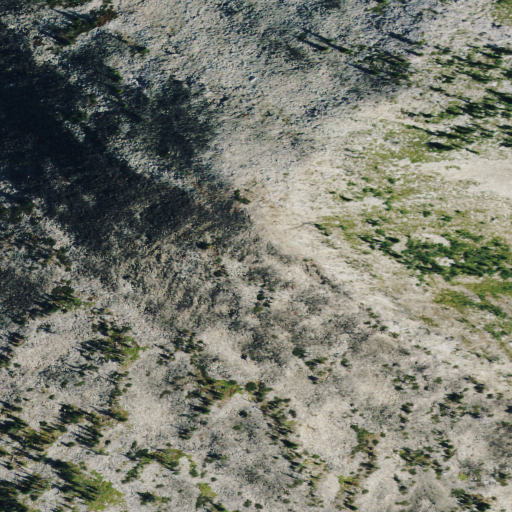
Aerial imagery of mountain in Montana named Ch-paa-qn Peak containing barren land, shrub, evergreen forest, and grassland